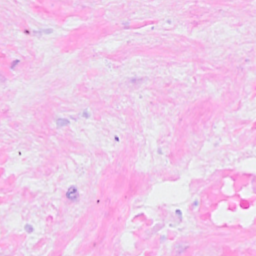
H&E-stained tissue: Breast